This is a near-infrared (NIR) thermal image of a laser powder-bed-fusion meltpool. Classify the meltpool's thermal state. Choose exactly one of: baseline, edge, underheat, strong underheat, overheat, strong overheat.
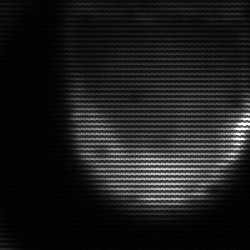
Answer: edge